Field crop: maize
Growth stage: 2
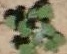
Species: chenopodium